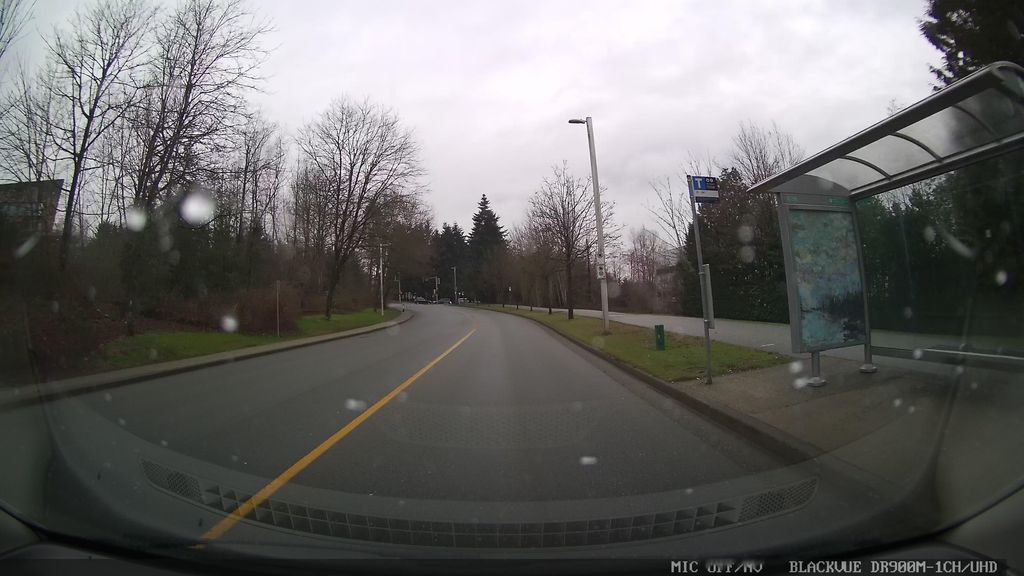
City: vancouver